Question: The picture describes a maze problem, where green is the starting position and red is the end point. Find the length of the shortest path.
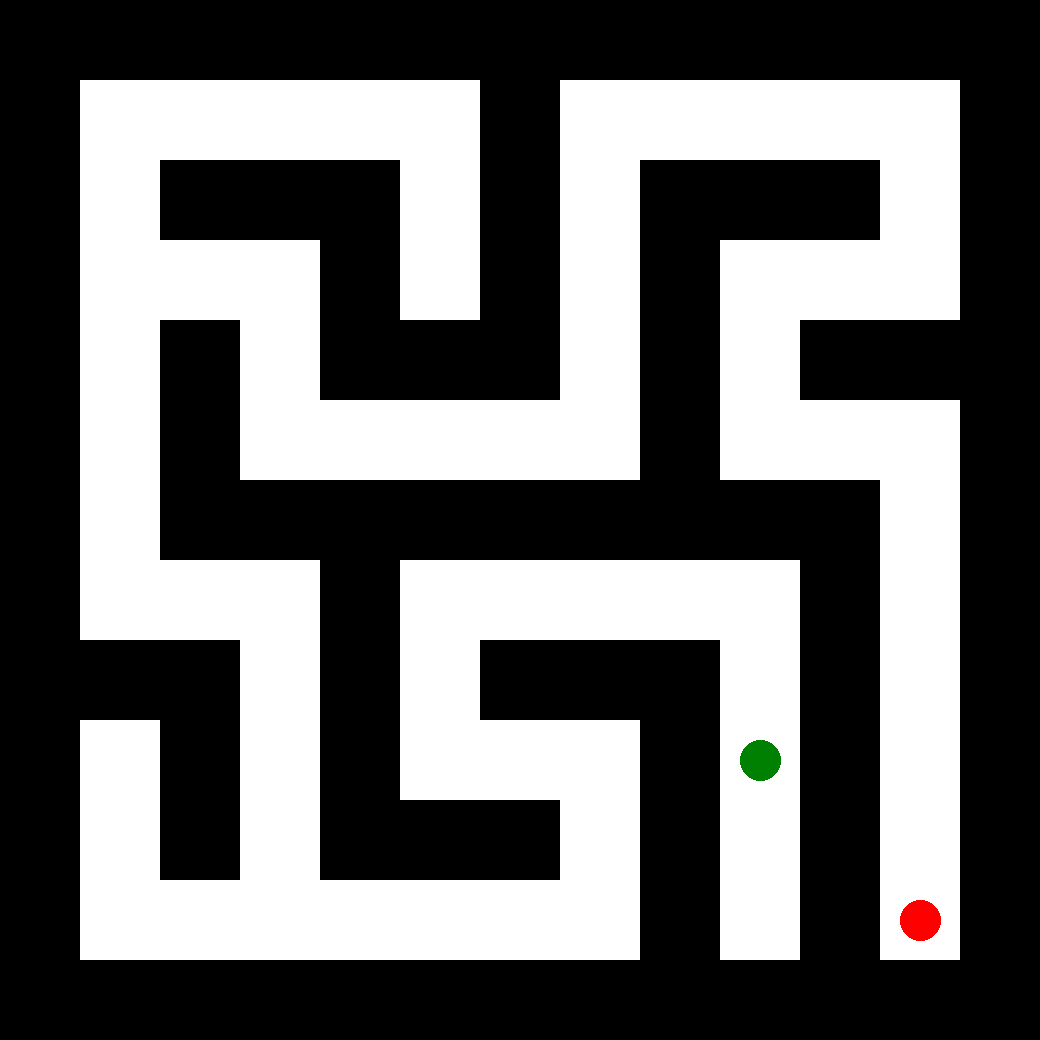
Answer: 56